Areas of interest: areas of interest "Library"
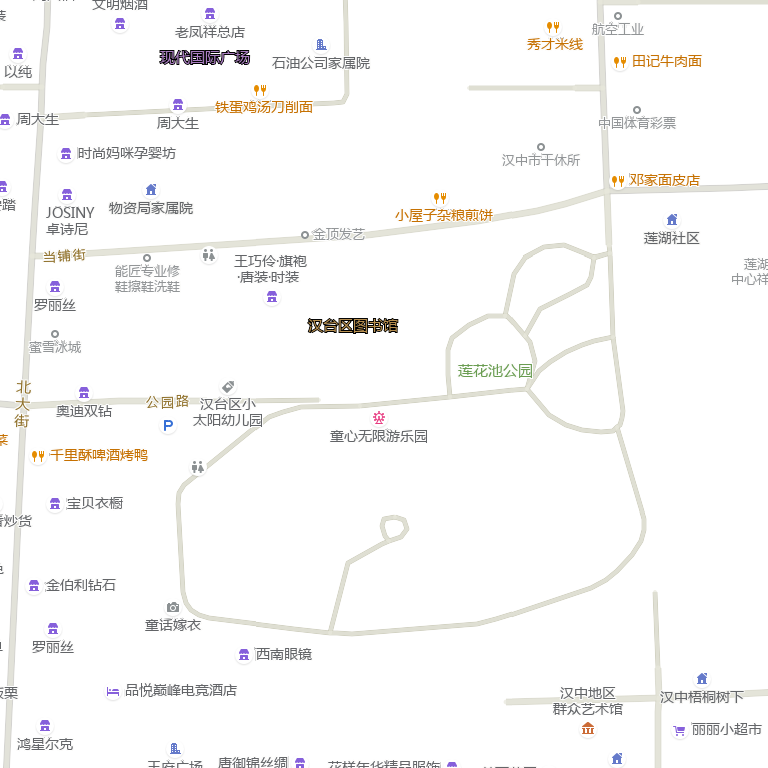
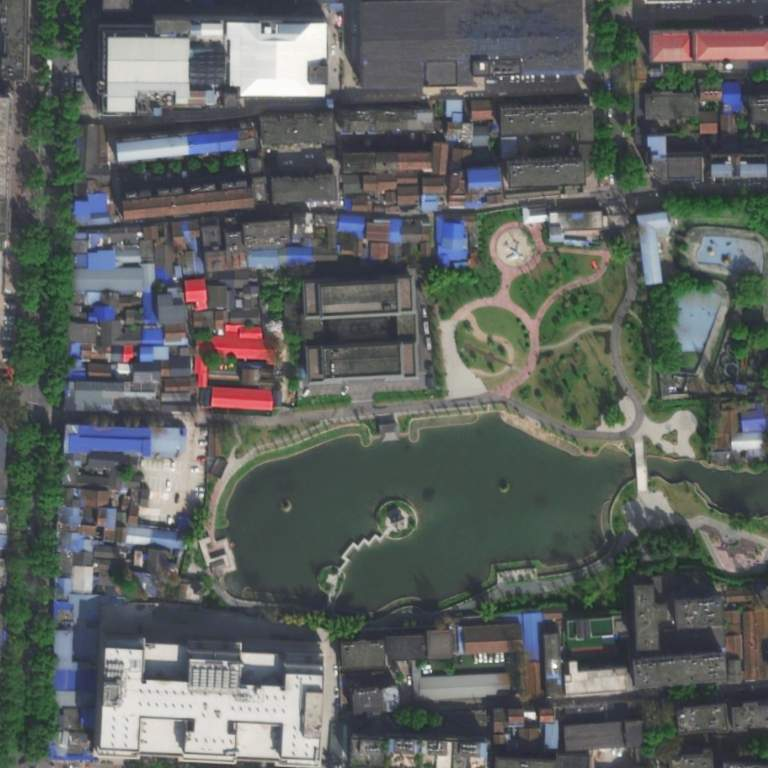